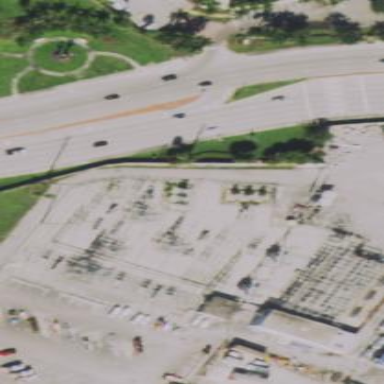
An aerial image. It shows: Outdoor transmission substation.